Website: macys
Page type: account-selection
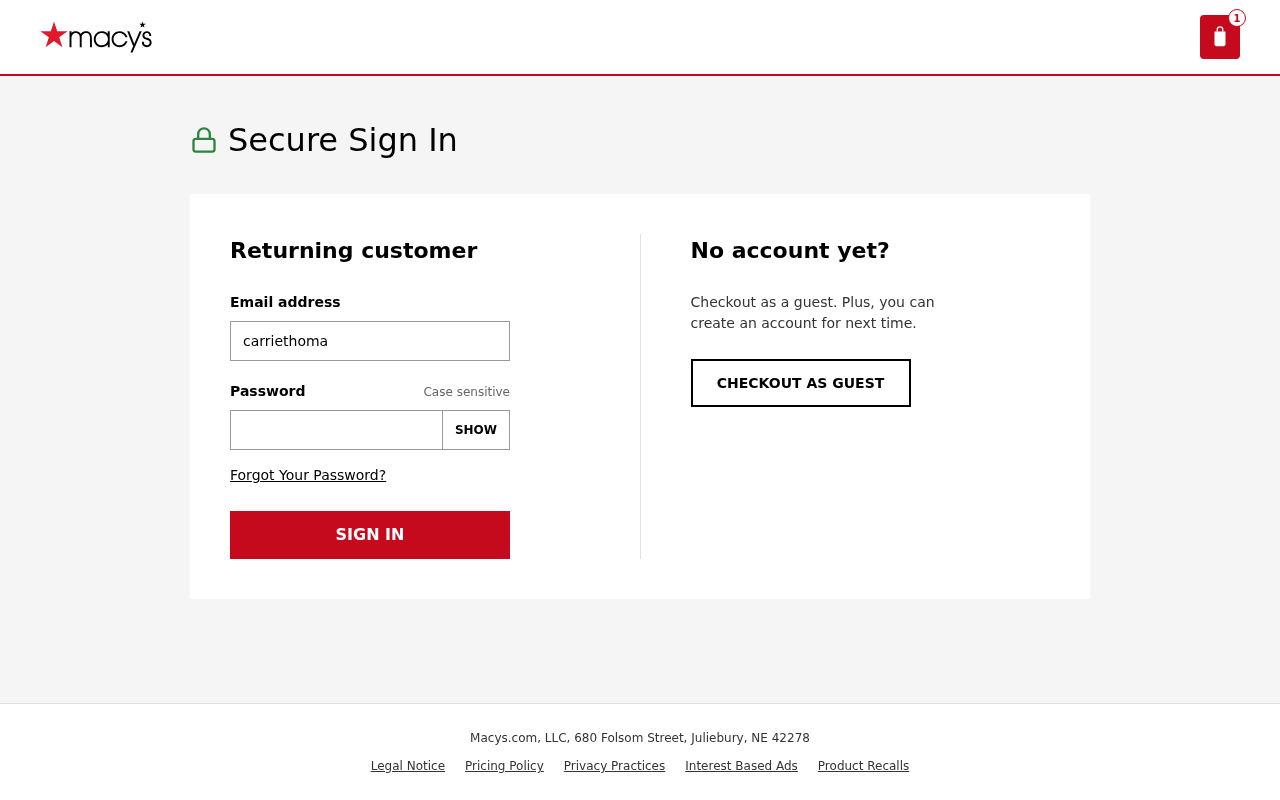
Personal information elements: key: PII_EMAIL
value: carriethomas@yahoo.com
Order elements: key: ORDER_NUM_ITEMS
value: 1